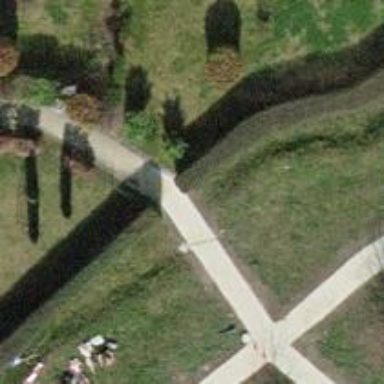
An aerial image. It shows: Compacted footway.